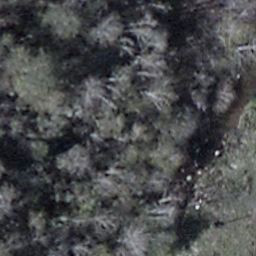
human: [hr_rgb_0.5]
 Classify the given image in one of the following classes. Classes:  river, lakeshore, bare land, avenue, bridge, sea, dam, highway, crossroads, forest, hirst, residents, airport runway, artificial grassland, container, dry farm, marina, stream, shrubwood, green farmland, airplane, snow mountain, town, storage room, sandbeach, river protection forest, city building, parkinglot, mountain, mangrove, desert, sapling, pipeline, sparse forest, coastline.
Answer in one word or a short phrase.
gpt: shrubwood